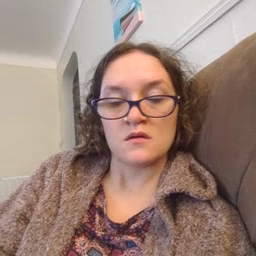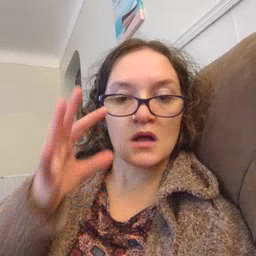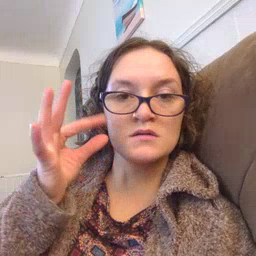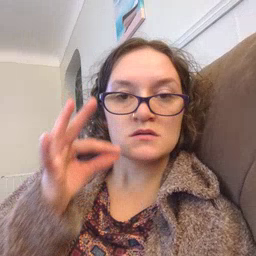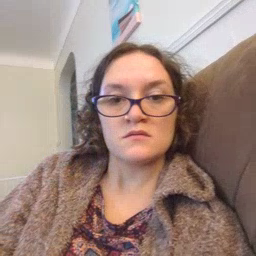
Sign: cat